Interaction volume radius: 10 \u00c5
Interaction volume height: 30 \u00c5
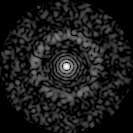
Disorder parameter: 0.8479